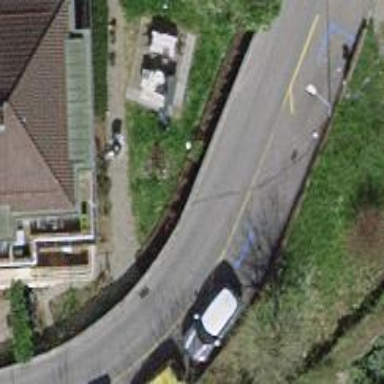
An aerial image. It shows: Residential road with asphalt surface and sidewalk on the left side.